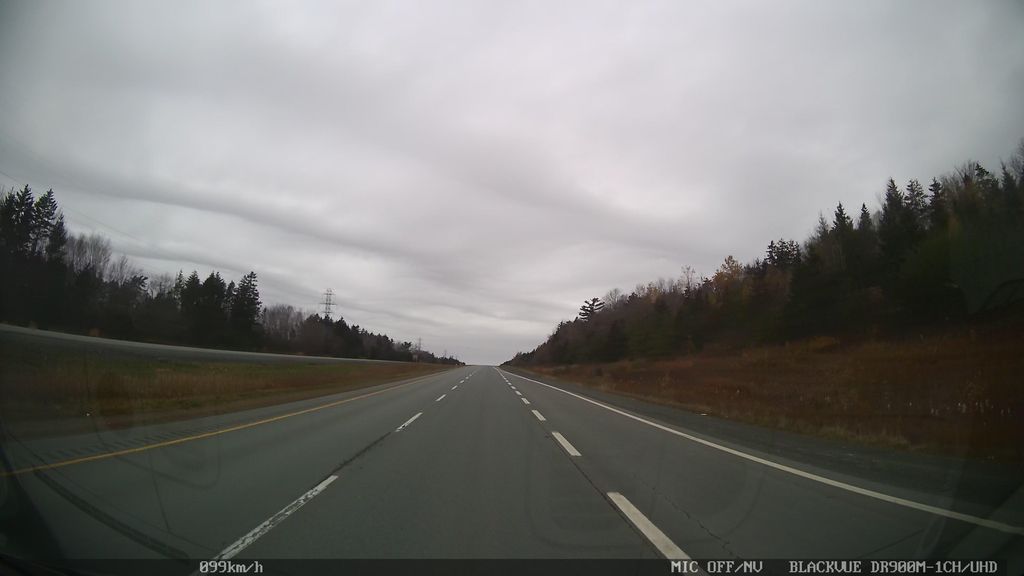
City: halifax